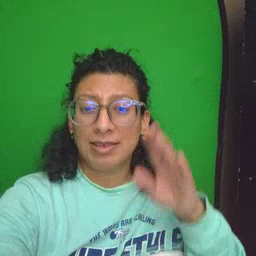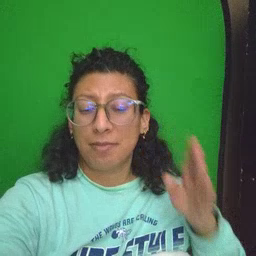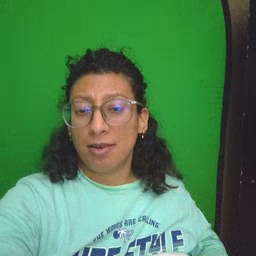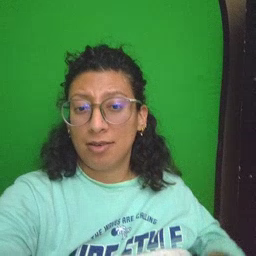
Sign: beside